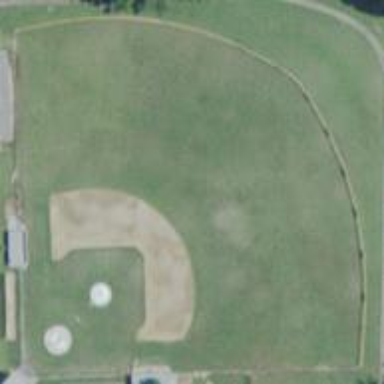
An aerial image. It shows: Baseball pitch for leisure and sports activities.